Question: I have a winforms application which works perfectly in my x64 Win 7 dev environment but I cannot get the Outlook feature to work at all on the x86 XP machine, I keep getting this error when I try to open up a new Outlook mail with the address/subject line pre-filled in from the application side.

This only started happening since adding the reference to: 'Microsoft.Office.Interop.Outlook'
This is the code used to create a new mail:
'''
private void CreateOutlookEmail(string addresses)
{
Outlook.Application outlookApp = new Outlook.Application();
Outlook.MailItem mailItem = (Outlook.MailItem)outlookApp.CreateItem(Outlook.OlItemType.olMailItem);
mailItem.Subject = "";
mailItem.To = addresses;
mailItem.Body = "";
mailItem.Display(false);
}
'''
I have been searching the forums for an answer but no luck thus far. Here is what I have tried without success:
- - -
Must I install other packs on the XP machine?
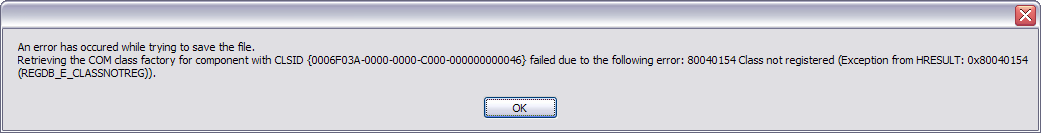
Answer: You need to install the <URL> on the system. This happens automatically on your development system since they are installed with VisualStudio. Other systems will not necessarily have them installed.
Better yet, you should probably be <URL> - this would take care of the dependencies for you.
---
<URL>
> <URL>
See Also : <URL>
---